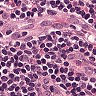
Metastatic tissue present: no